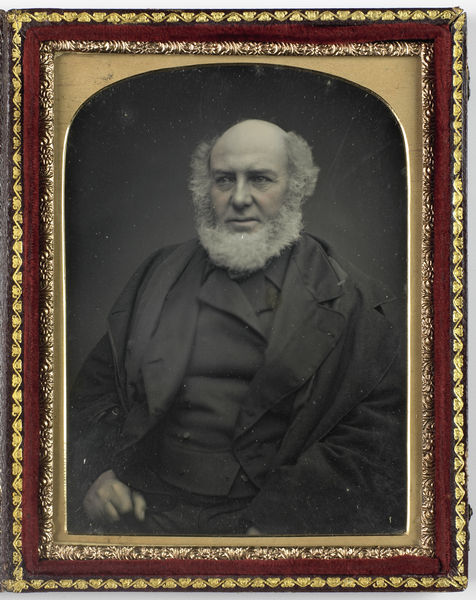
Titel: Portret van een onbekende man
Standort: Amsterdam
Institution: Rijksmuseum
Schlagwörter: barbe, portrait, collier, notable